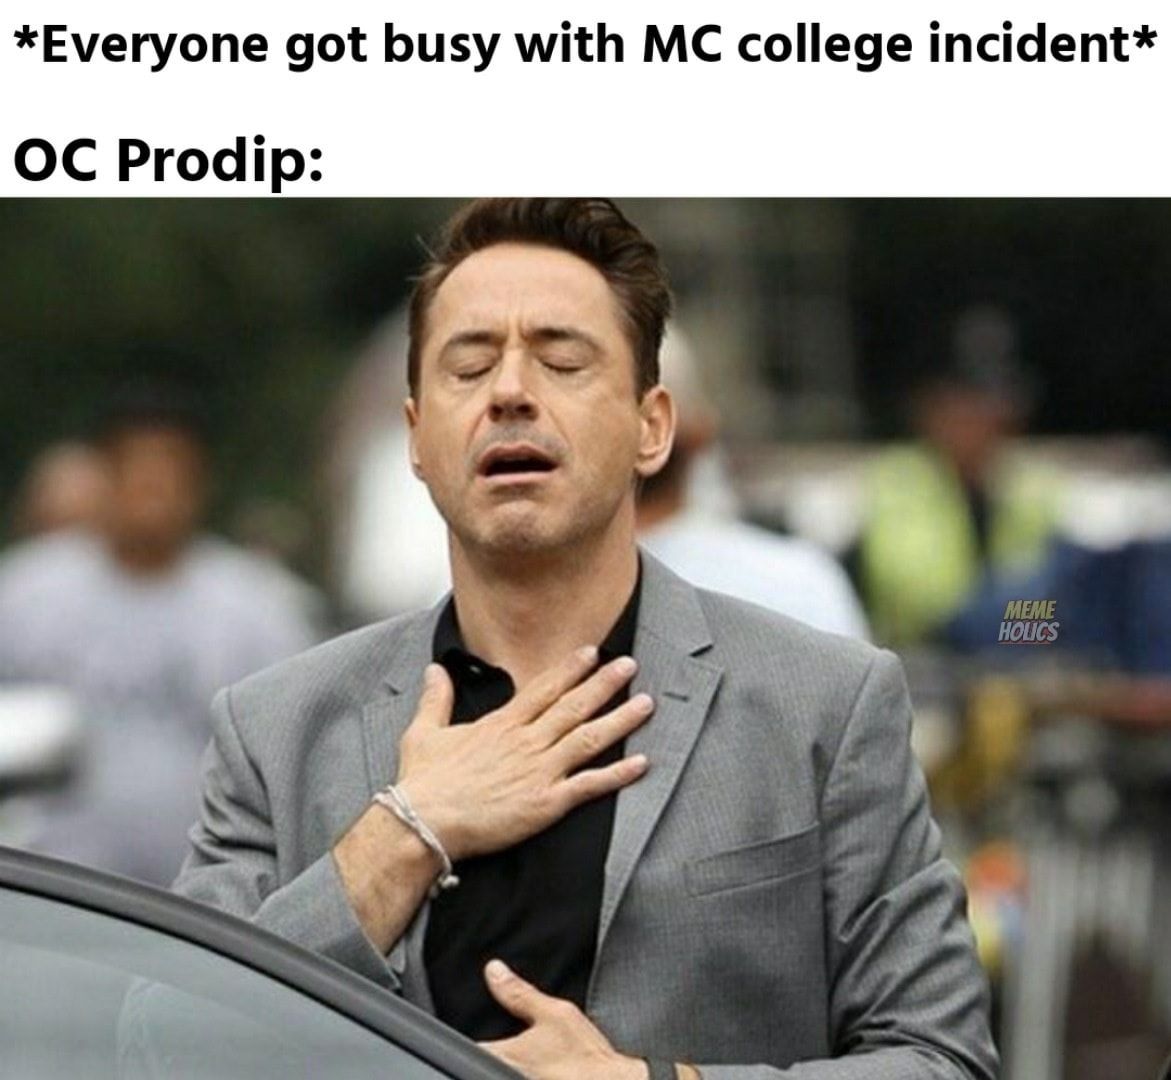
Caption: *Everyone got busy with MC college incident*    OC Prodip:
Label: non-hate